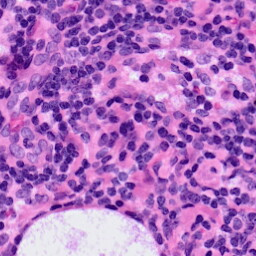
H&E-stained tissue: LymphNode